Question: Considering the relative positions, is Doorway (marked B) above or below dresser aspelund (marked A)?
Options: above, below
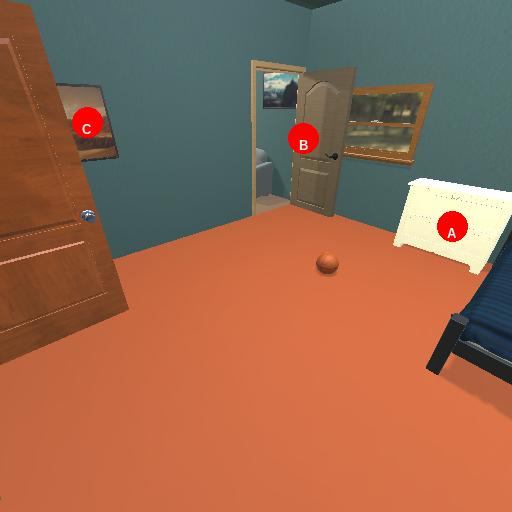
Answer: above